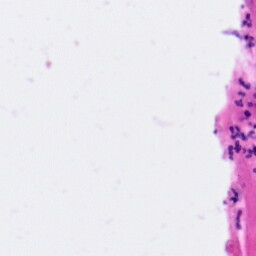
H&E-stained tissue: Pancreatic